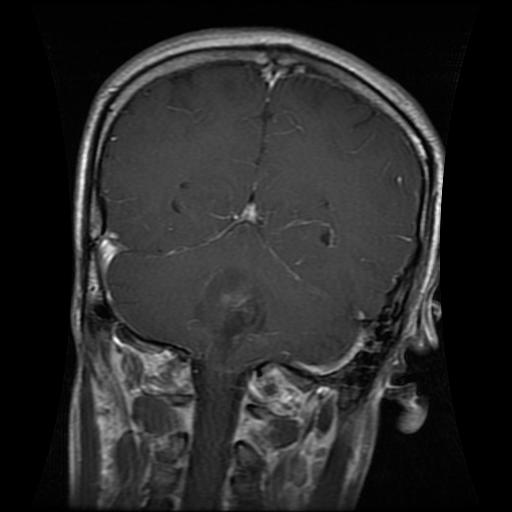
Label: glioma